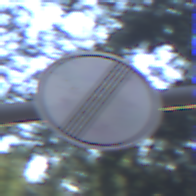
Verkehrszeichen: EndeSaemtlicherBegrenzungen
Umgebung: Outdoor, Suburban
Tageszeit: MorningAfternoon
Wetter: PartlyCloudy
Licht: Natural
Jahreszeit: NotSpecified
Kontrast: LowContrast